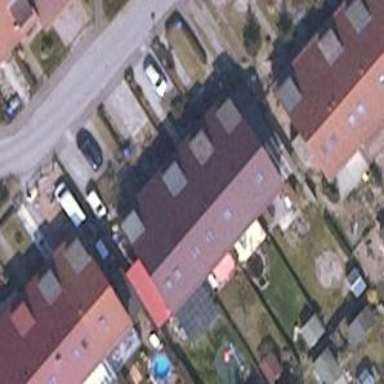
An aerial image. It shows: Terrace building.